Interaction volume radius: 5 \u00c5
Interaction volume height: 10 \u00c5
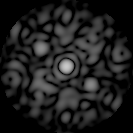
Disorder parameter: 0.6596